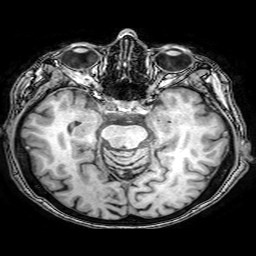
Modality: T1w
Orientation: coronal
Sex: female
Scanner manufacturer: philips
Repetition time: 0.008261 s
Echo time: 0.00379 s